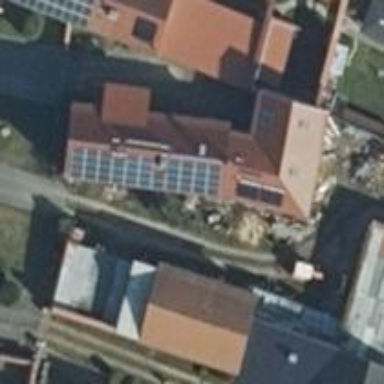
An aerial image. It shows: Solar photovoltaic panel generator producing electricity in small installation.